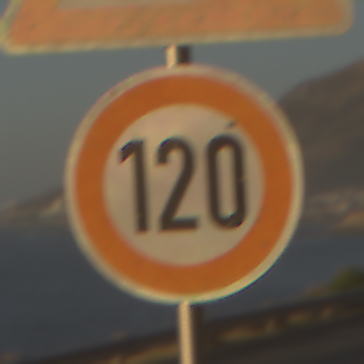
Verkehrszeichen: Geschwindigkeit120
Zusatzzeichen oben: FlugbetriebRechts
Umgebung: Outdoor, Nature
Tageszeit: SunriseSunset
Wetter: PartlyCloudy
Licht: Natural
Jahreszeit: NotSpecified
Kontrast: MediumContrast